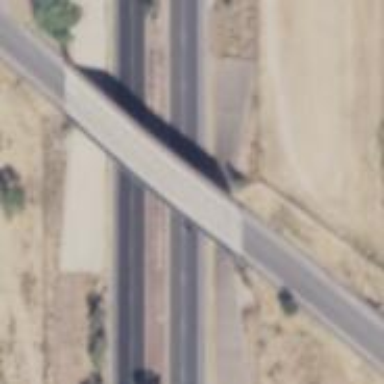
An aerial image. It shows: Man-made bridge.